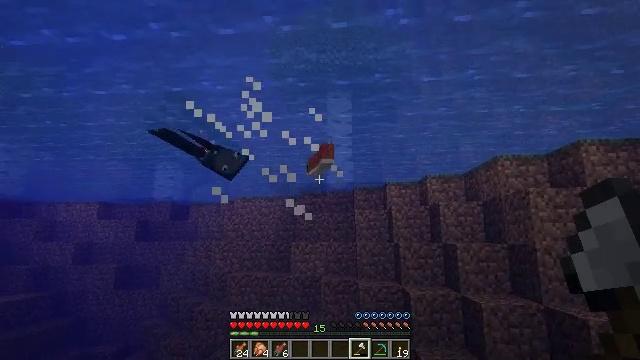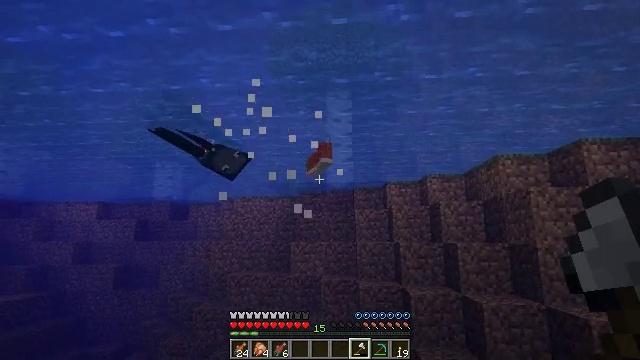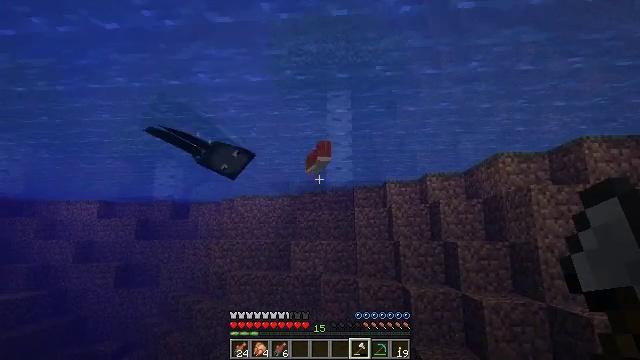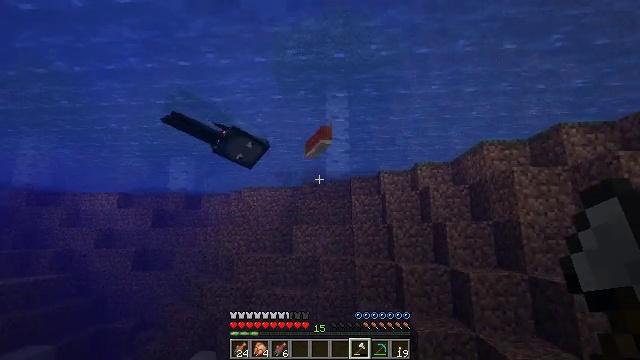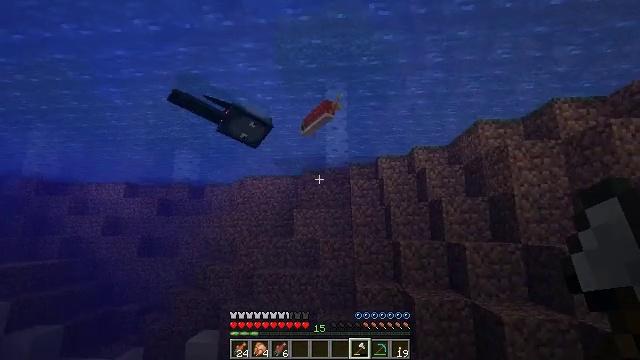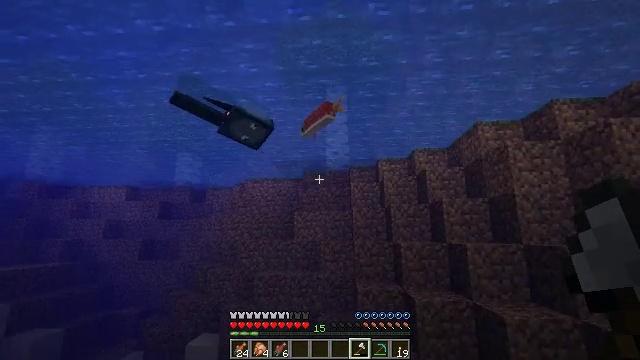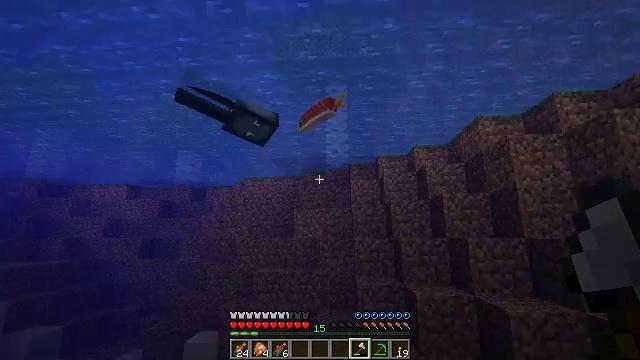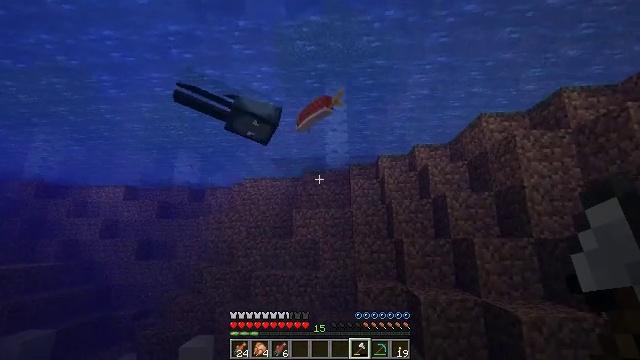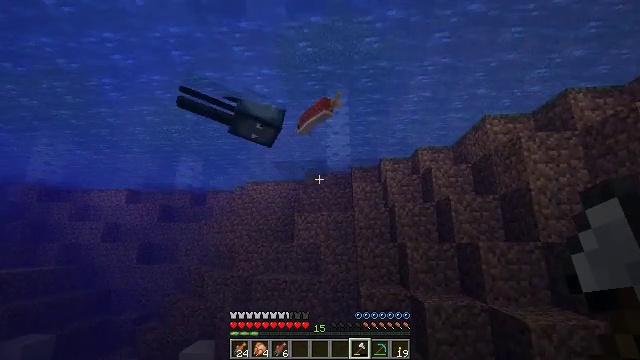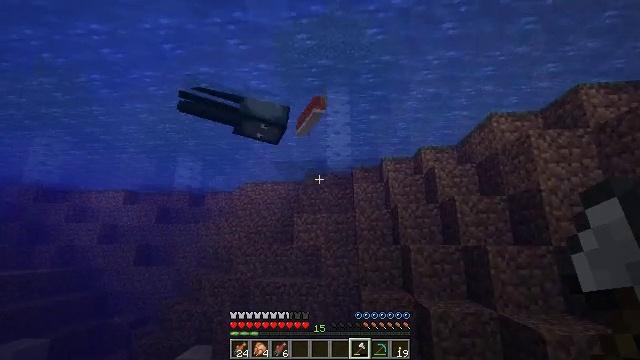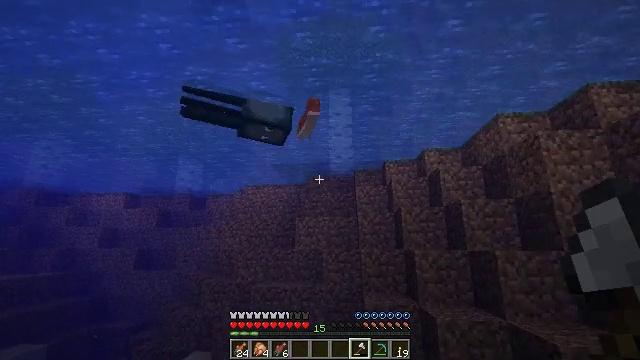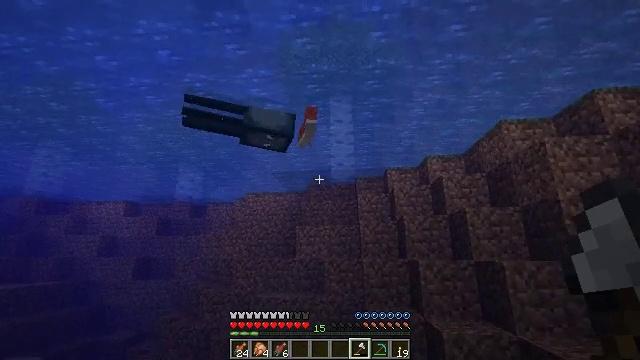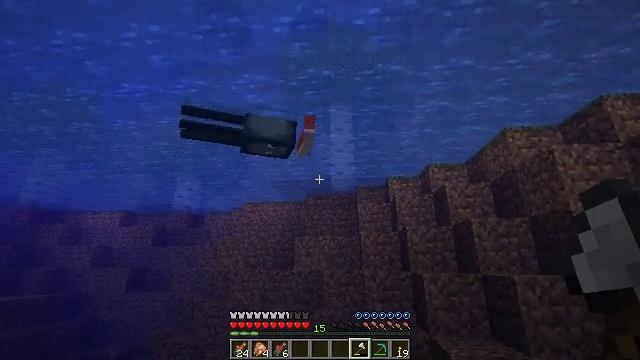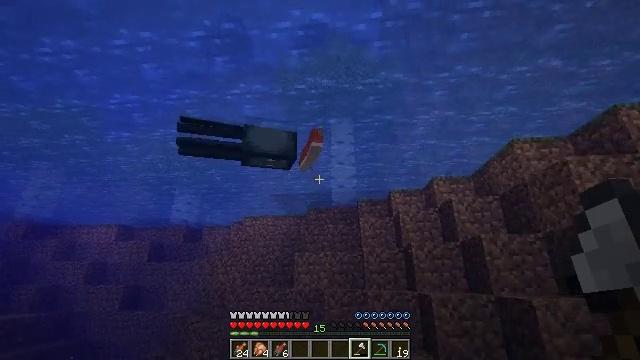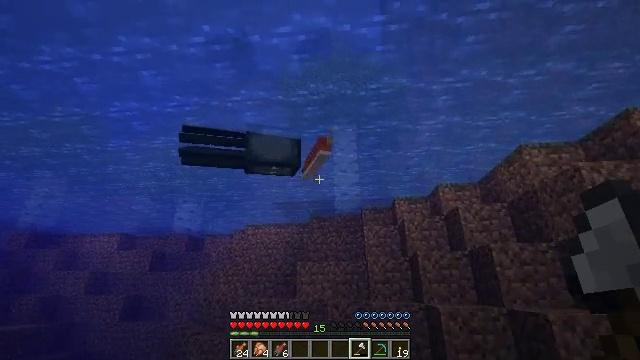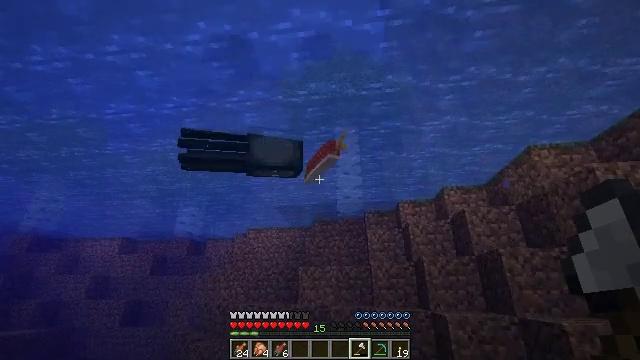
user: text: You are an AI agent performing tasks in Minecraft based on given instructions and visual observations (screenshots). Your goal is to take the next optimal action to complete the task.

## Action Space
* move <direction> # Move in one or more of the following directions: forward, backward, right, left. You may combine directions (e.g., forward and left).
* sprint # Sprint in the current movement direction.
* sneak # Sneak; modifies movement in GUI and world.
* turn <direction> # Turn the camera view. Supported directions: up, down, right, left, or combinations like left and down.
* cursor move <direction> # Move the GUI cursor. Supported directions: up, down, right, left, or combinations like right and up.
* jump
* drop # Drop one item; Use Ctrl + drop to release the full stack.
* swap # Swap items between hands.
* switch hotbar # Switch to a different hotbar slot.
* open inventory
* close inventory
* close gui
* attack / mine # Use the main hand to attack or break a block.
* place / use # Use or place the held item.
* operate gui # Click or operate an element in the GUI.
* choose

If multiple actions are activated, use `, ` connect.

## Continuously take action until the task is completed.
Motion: motion action
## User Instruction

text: Hunt fish.
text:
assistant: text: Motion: move forward, sprint
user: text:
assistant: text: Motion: move forward, sprint
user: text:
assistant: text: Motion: move forward, sprint
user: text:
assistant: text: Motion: move forward, sprint
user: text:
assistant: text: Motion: move forward, sprint, turn up
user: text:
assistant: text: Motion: move forward
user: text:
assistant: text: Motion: move forward
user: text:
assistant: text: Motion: move forward
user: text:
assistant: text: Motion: move forward
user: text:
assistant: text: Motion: move forward
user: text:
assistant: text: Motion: move forward, sprint, turn up
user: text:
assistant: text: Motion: move forward, sprint, turn up
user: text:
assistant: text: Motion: move forward, sprint, turn up
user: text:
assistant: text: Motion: move forward, sprint, turn up
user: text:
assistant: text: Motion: move forward
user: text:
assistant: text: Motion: move forward, turn left
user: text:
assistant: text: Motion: move forward
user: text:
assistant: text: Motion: move forward, turn left
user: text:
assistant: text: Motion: move forward
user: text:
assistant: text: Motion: move forward
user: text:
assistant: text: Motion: move forward
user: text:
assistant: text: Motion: move forward
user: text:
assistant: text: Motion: move forward, turn right
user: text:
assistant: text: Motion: move forward, turn right and down
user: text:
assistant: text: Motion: move forward, turn right
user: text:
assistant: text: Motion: move forward, attack / mine
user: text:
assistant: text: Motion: move forward, attack / mine
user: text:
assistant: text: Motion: move forward, turn right, attack / mine
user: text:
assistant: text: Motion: move forward, turn right, attack / mine
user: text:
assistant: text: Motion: move forward, turn right, attack / mine